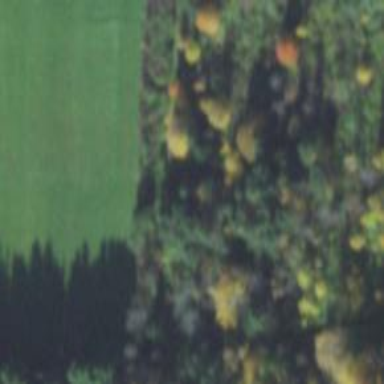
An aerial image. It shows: Mixed leaf woodland.